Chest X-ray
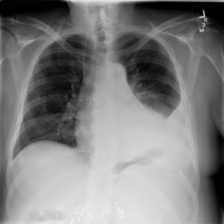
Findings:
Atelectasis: positive
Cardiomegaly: positive
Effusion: positive
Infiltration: positive
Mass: negative
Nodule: negative
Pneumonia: negative
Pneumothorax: negative
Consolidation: negative
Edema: negative
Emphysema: negative
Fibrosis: negative
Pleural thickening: negative
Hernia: negative